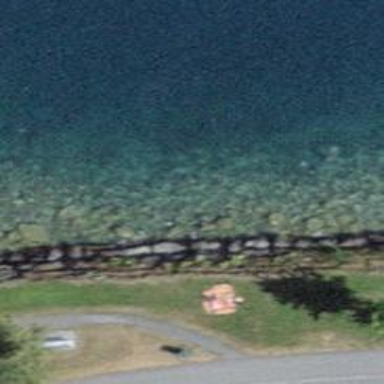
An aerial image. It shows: Swimming area within leisure land.